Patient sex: M
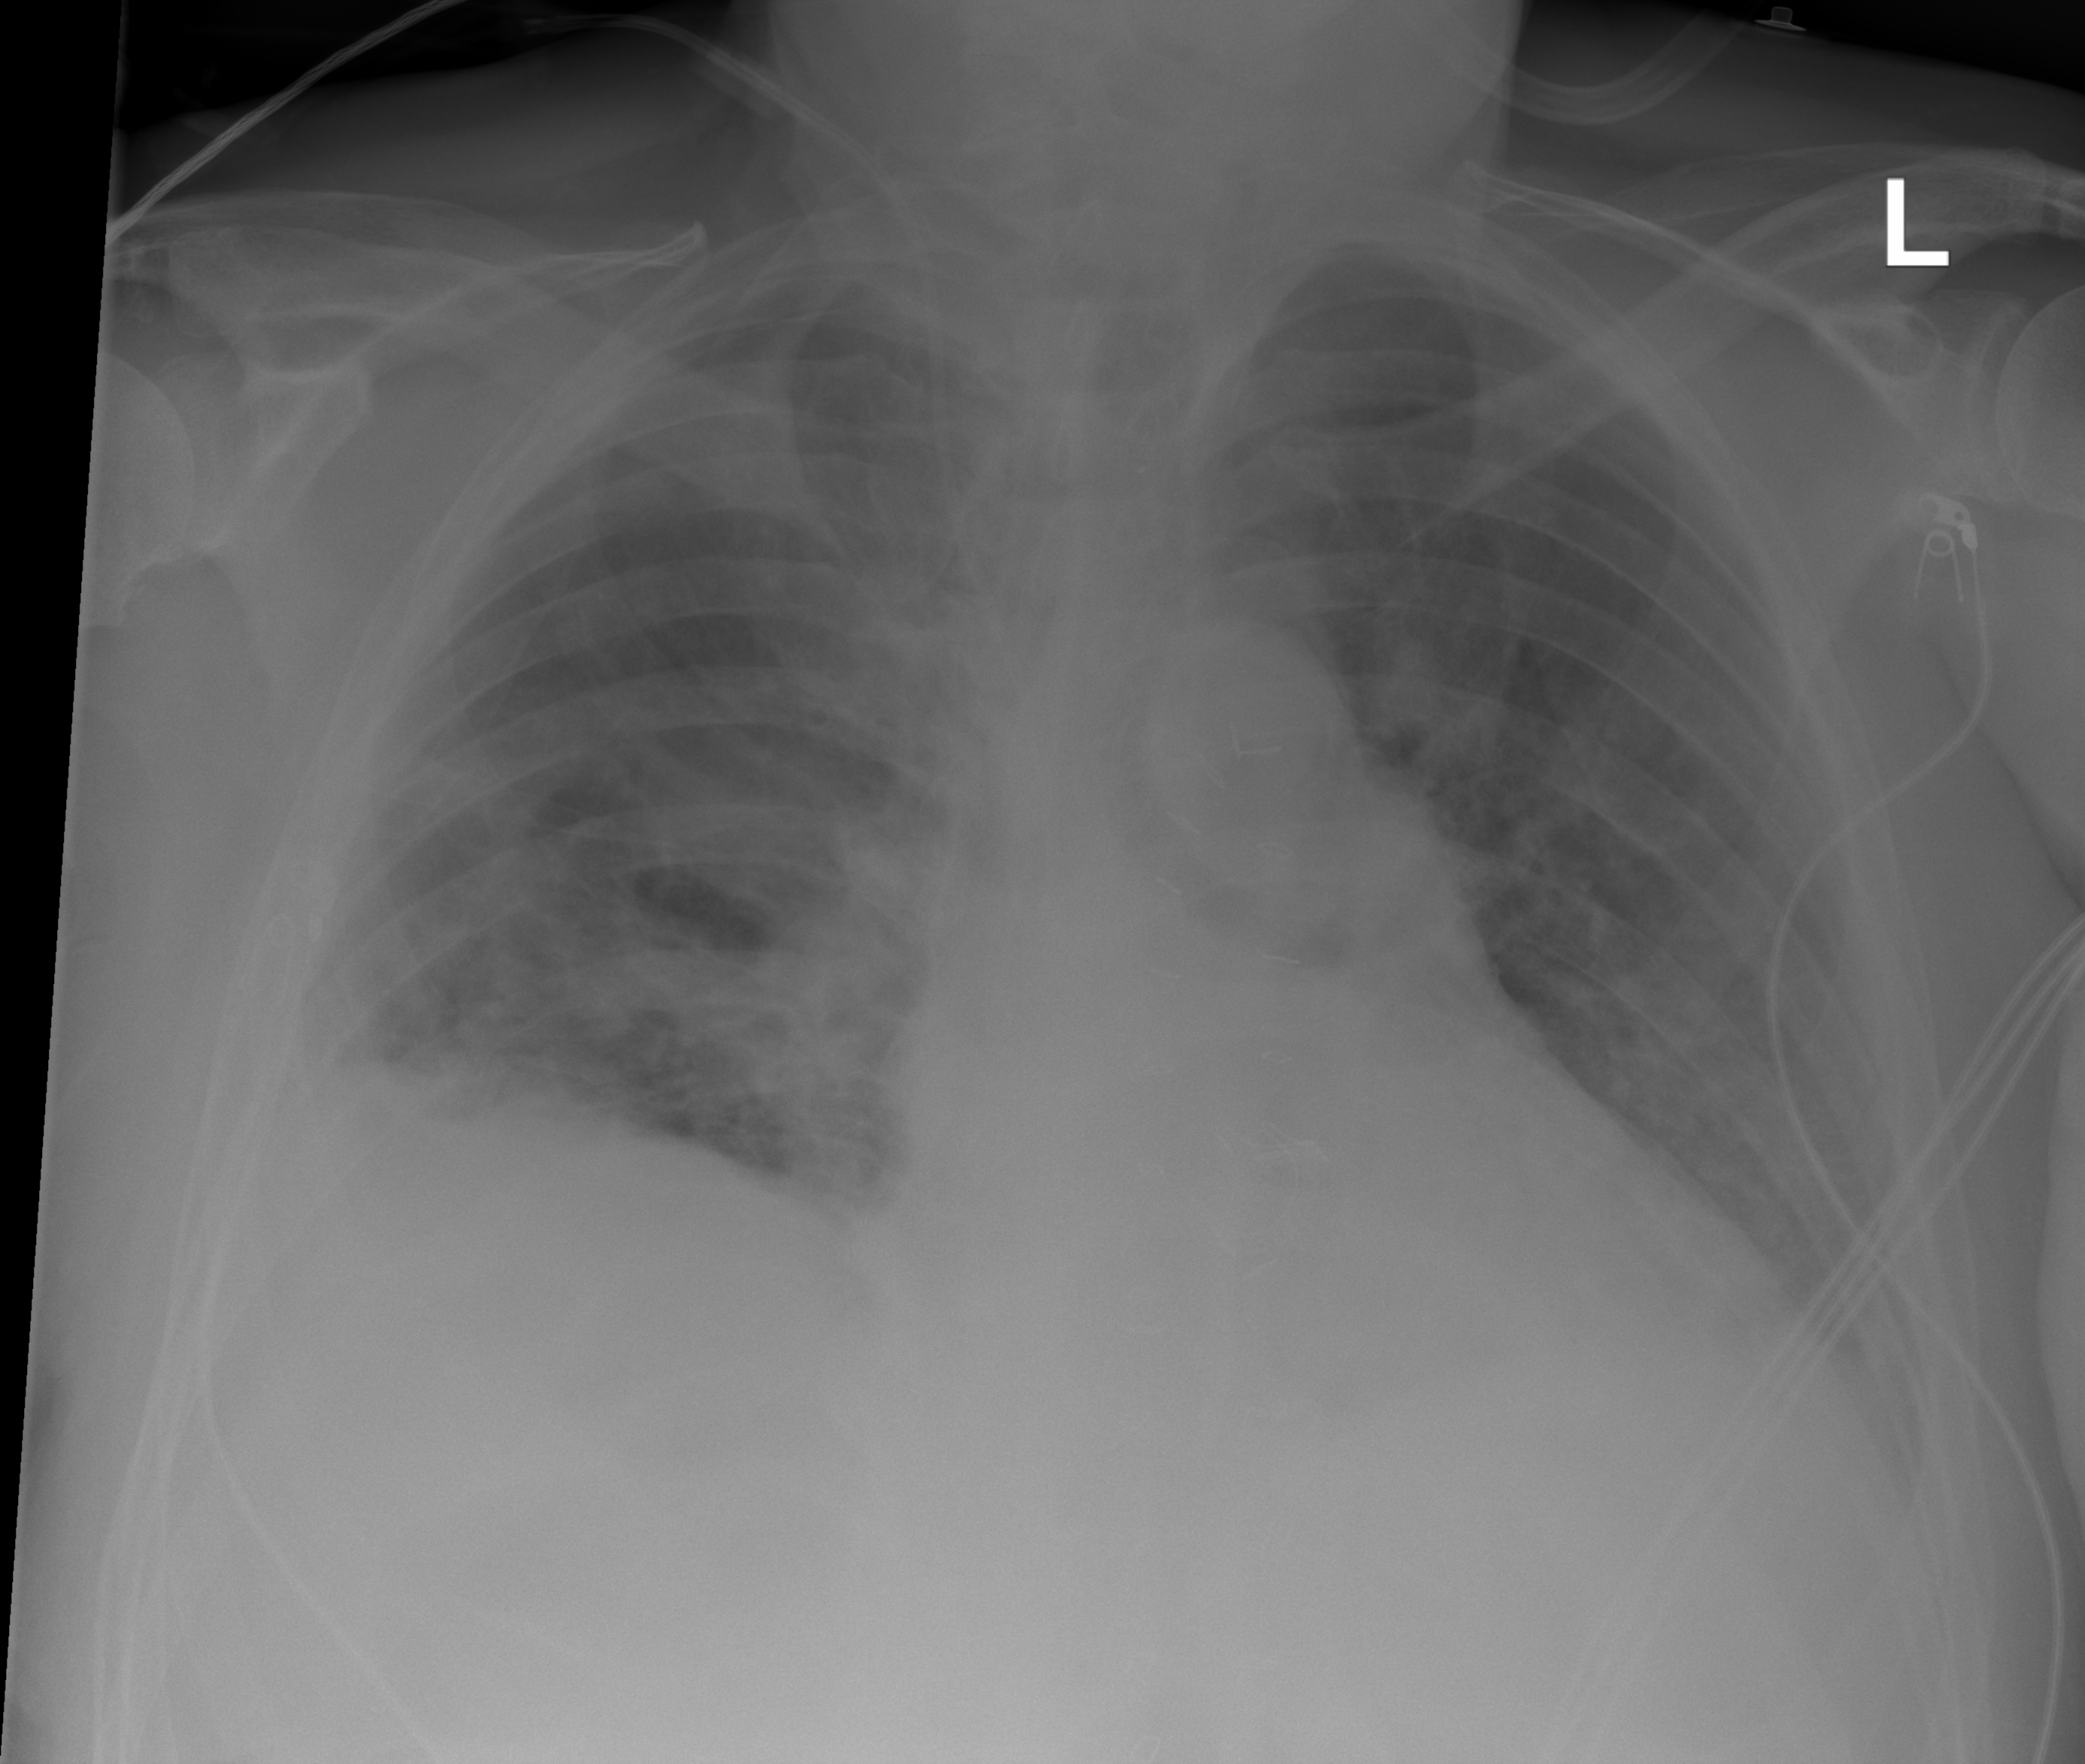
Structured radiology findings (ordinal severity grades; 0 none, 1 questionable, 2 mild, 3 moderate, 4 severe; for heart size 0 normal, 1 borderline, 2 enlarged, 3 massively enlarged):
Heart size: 2
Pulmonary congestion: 0
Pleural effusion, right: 2
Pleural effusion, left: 2
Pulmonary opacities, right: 3
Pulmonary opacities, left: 2
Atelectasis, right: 2
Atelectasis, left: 2